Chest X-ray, AP view. Patient: 45 years old, sex F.
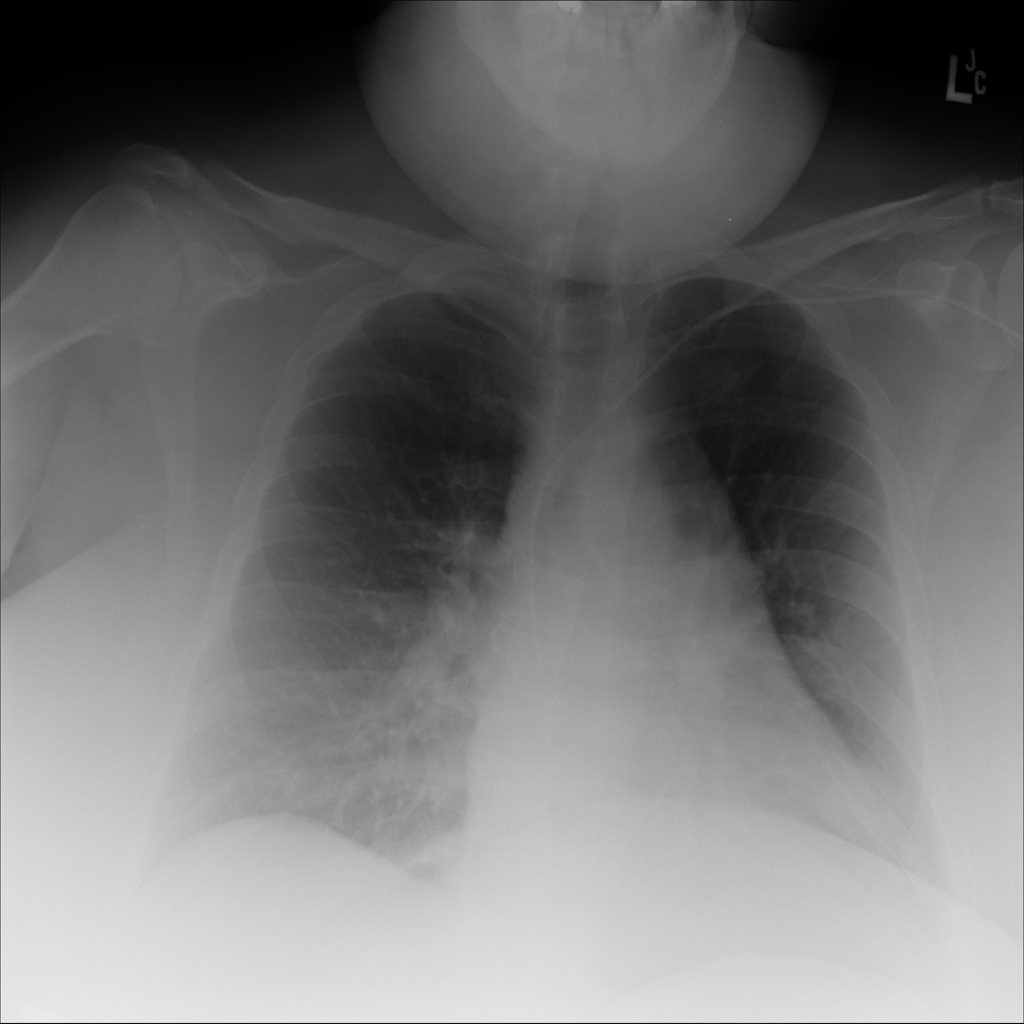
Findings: No Finding